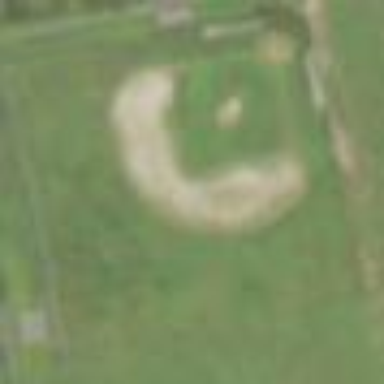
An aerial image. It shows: Baseball pitch for leisure land.